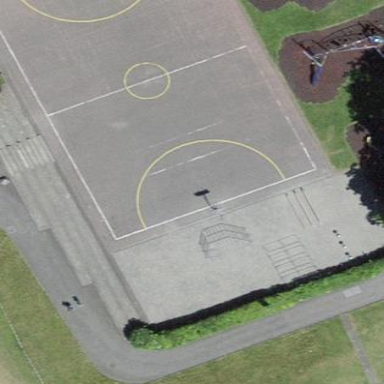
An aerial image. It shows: Asphalt basketball court on pitch.